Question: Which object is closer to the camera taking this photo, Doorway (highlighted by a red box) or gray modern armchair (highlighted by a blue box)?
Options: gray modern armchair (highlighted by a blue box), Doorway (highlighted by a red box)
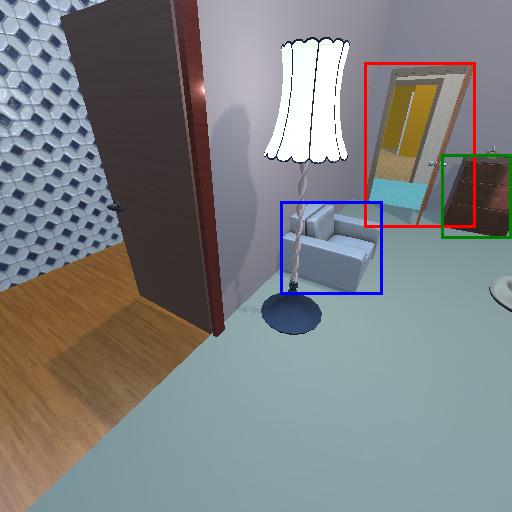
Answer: gray modern armchair (highlighted by a blue box)